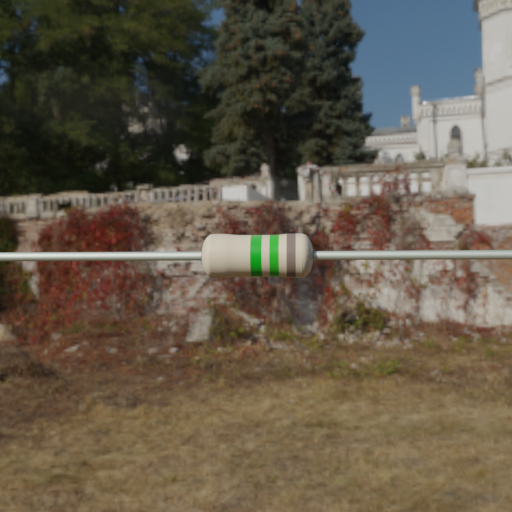
Resistor colour bands (in order): green, green, gray